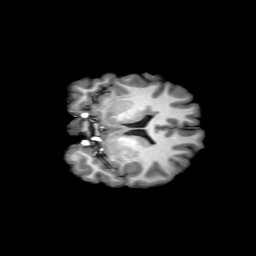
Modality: T1w
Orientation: coronal
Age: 30
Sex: female
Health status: ill